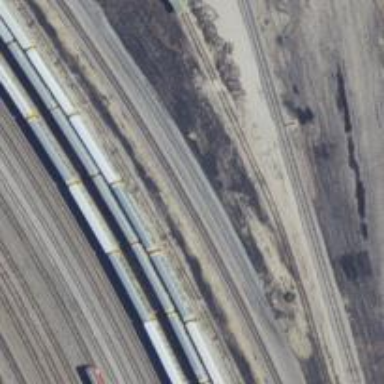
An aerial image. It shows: Railway yard used for servicing trains.